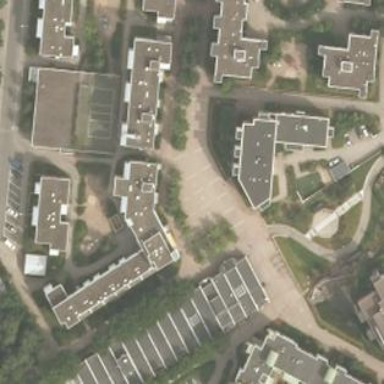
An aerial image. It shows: Square with pedestrian path paved with paving stones.